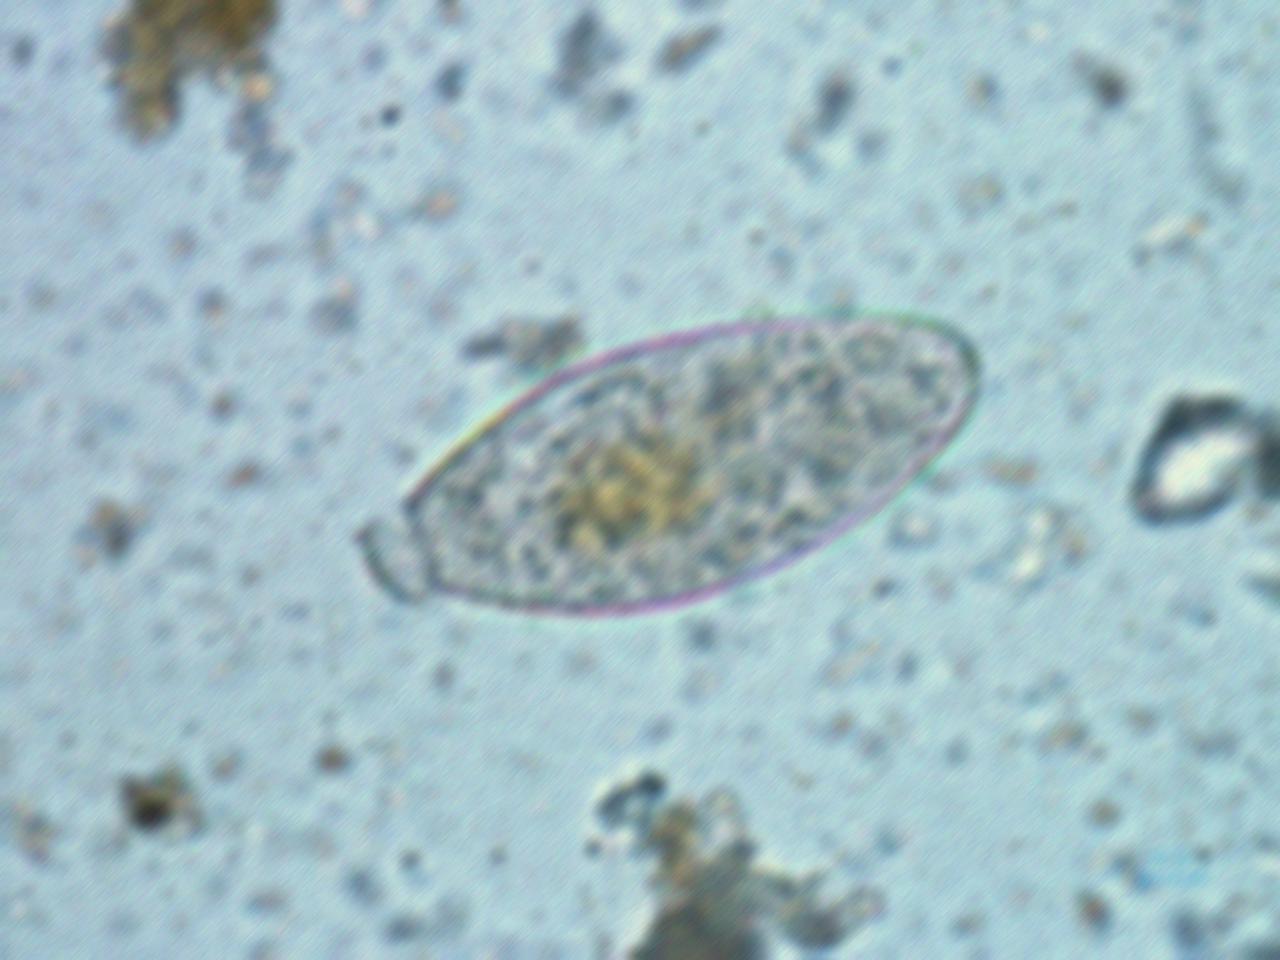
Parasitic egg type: Fasciolopsis buski